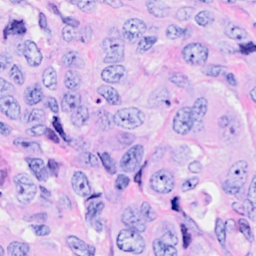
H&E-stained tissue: Breast